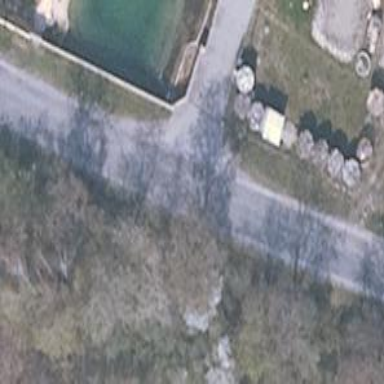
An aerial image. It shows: Asphalt road classified as tertiary.